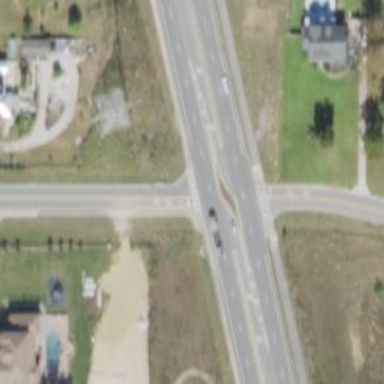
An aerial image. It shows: Asphalt road with primary link designation.